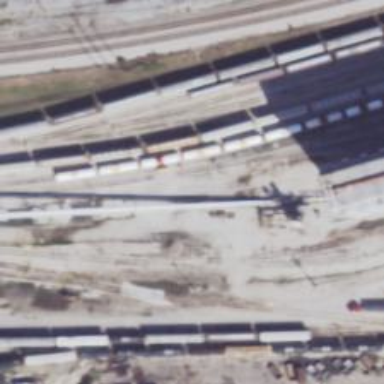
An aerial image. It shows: Railway yard in service.